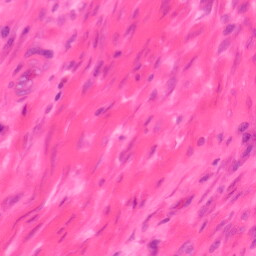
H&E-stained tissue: Colon